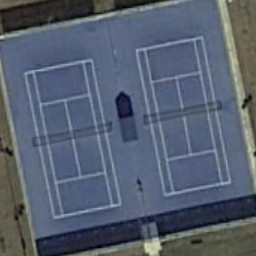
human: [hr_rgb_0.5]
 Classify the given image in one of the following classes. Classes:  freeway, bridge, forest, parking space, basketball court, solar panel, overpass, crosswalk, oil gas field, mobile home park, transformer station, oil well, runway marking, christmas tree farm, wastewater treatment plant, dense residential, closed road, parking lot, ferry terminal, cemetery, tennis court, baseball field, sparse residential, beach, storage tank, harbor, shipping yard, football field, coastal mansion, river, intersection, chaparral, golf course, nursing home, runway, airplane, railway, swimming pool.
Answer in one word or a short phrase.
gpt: tennis court